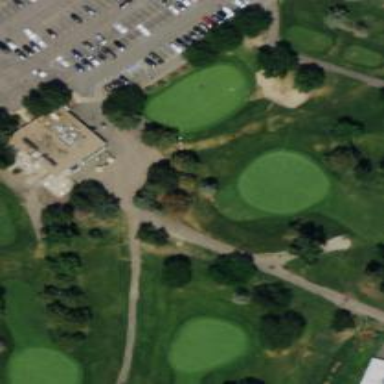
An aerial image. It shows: Grade1 track used as golf cartpath.